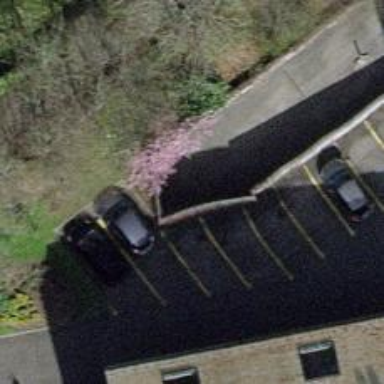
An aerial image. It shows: Parking aisle road that goes through tunnel.